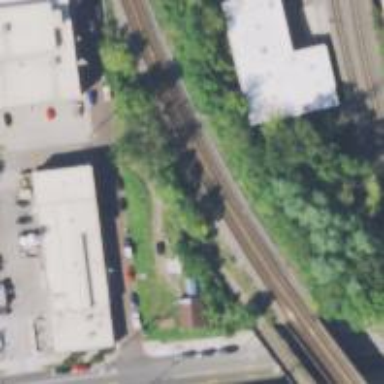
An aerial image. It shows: Railway tracks on embankment.